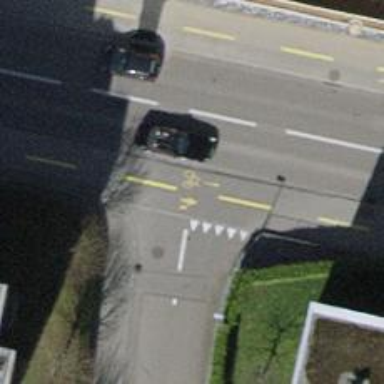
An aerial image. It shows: Unmarked road crossing.